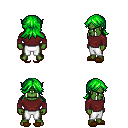
a pixel art fantasy rpg character, male body template, orc, green skin, maroon long-sleeve shirt, white pants, green loose hair, brown slippers, four views (front, back, left, right), 2x2 character sprite sheet, small pixel art, hard edges, no anti-aliasing